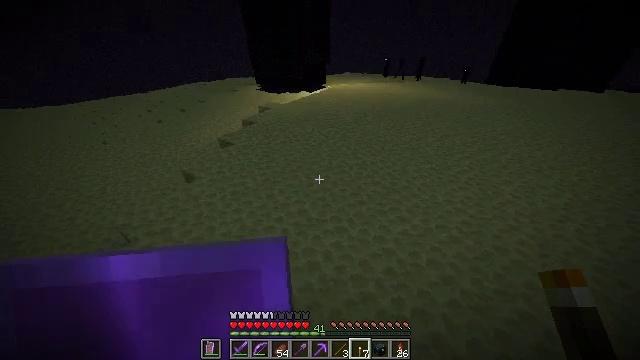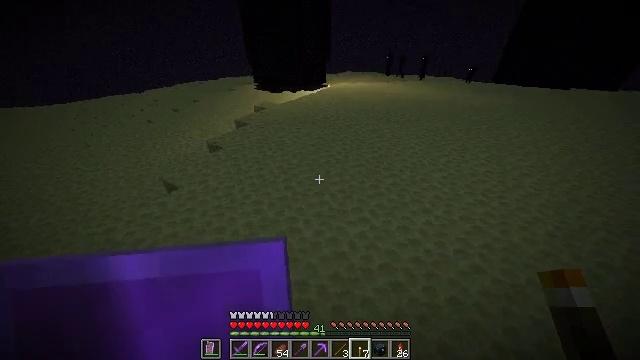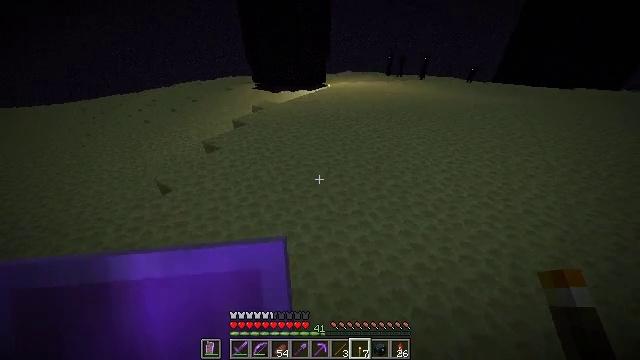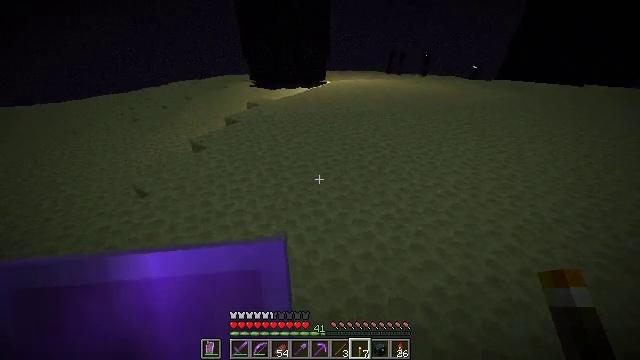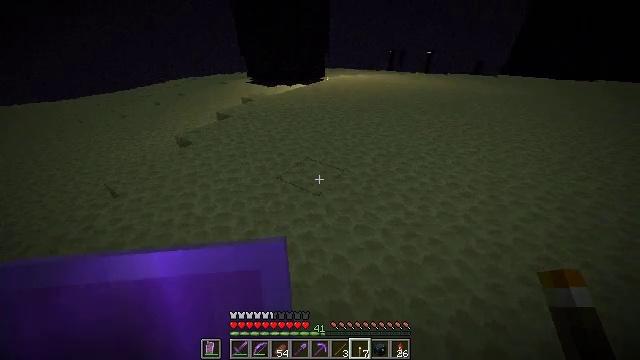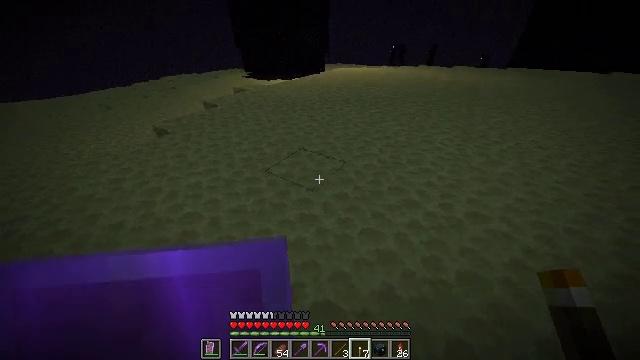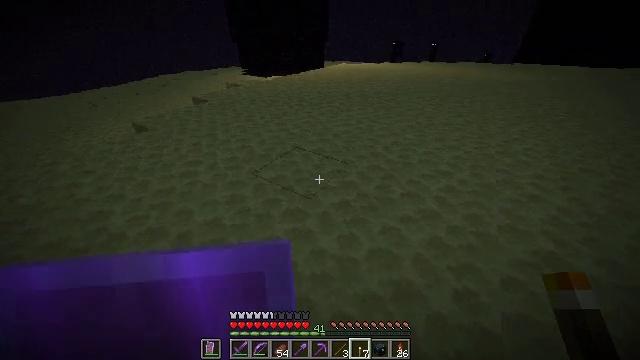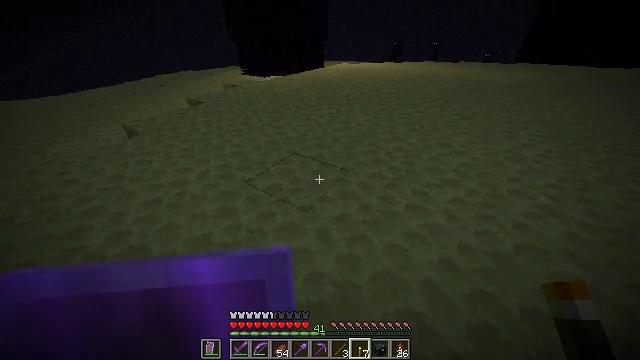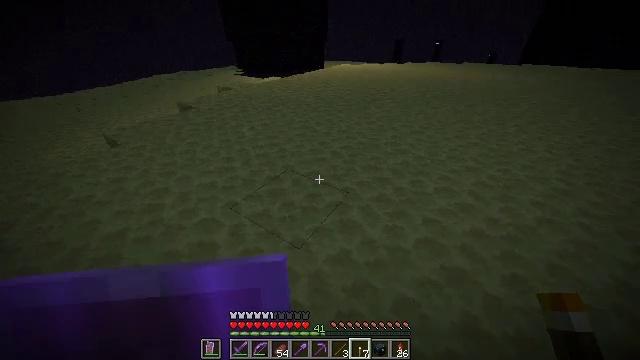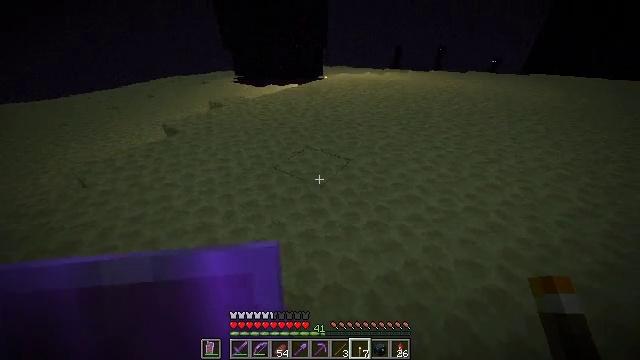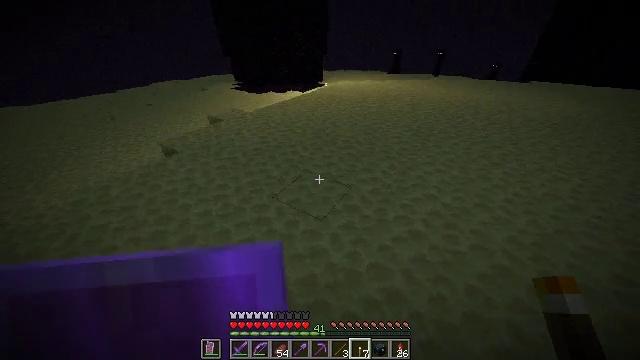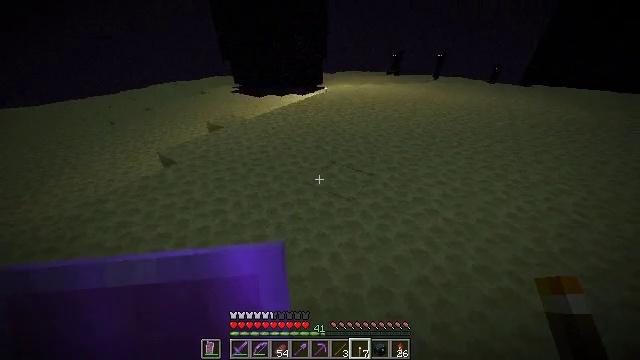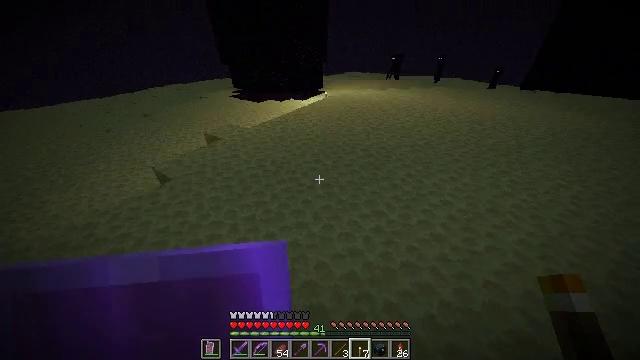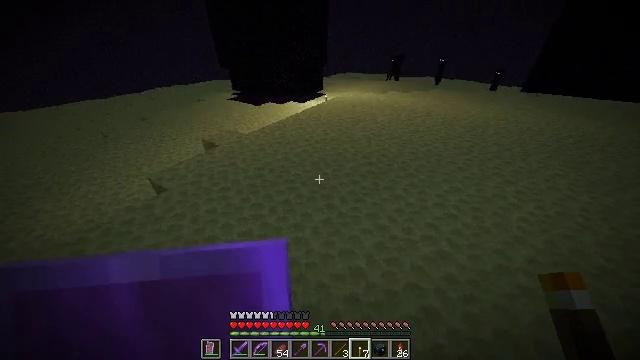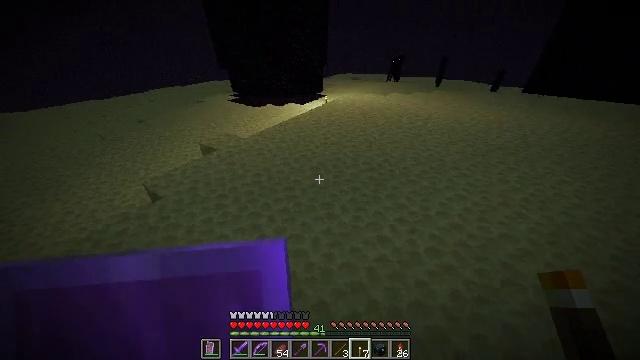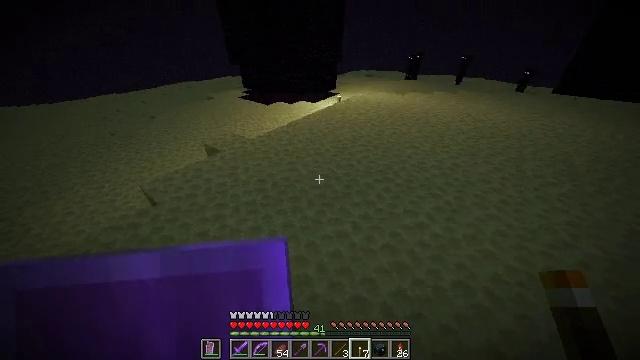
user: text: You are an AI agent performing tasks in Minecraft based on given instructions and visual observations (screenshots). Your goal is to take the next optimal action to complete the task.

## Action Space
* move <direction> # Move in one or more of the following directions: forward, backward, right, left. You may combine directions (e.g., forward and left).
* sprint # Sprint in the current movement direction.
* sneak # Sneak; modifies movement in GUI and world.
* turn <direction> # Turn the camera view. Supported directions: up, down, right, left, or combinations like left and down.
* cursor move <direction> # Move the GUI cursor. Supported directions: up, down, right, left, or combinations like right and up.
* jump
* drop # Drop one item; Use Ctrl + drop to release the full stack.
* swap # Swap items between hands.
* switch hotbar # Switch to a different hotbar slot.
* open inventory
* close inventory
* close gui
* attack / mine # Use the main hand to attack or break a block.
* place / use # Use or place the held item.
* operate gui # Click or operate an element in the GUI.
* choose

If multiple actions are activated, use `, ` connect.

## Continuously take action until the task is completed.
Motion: motion action
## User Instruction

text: Collect obsidian for crafting.
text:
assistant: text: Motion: move forward, sprint
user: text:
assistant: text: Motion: move forward, sprint
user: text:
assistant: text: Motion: move forward, sprint
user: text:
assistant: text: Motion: move forward, sprint
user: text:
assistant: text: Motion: move forward, sprint
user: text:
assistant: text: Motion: move forward, sprint
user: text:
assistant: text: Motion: move forward, sprint
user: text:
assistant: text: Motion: move forward, sprint
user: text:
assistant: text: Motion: move forward, sprint, jump
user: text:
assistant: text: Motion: move forward, sprint, jump
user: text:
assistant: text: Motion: move forward, sprint, jump
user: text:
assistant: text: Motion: move forward, sprint, jump
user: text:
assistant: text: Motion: move forward, sprint, jump
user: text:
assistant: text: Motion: move forward, sprint
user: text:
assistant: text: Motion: move forward, sprint, turn left
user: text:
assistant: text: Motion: move forward, sprint, turn left
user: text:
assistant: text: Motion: move forward, sprint, turn left
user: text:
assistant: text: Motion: move forward, sprint, turn left
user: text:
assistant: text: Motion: move forward, sprint, turn left
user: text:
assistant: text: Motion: move forward, sprint
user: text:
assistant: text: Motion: move forward, sprint
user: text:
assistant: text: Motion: move forward, sprint
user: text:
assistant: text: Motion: move forward, sprint
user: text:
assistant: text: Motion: move forward, sprint
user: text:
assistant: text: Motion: move forward, sprint
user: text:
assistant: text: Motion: move forward, sprint
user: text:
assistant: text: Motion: move forward, sprint
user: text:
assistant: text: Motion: move forward, sprint
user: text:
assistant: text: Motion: move forward, sprint
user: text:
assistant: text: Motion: move forward, sprint, turn right and up